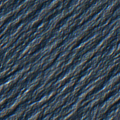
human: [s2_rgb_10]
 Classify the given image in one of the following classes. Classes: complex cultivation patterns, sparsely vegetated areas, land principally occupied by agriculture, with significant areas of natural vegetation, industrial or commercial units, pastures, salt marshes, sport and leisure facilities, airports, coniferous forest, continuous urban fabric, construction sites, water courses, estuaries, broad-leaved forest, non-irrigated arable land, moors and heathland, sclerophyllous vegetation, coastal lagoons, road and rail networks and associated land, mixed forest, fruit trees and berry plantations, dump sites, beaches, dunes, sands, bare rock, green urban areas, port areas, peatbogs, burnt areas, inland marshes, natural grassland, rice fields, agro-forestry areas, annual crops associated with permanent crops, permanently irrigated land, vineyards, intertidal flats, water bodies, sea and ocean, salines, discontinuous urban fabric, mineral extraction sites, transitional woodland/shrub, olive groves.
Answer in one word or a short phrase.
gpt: continuous urban fabric